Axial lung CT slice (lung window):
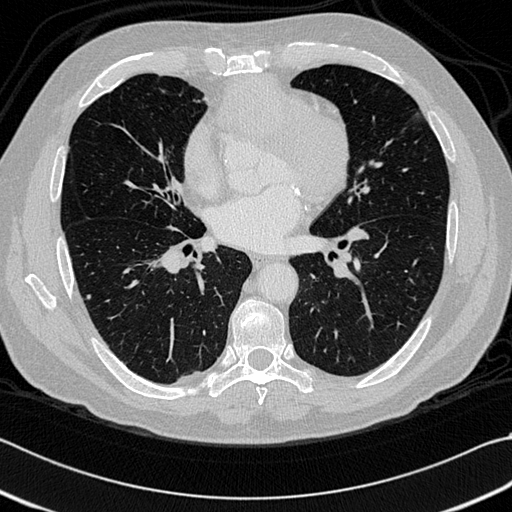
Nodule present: yes
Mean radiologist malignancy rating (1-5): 2